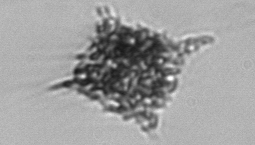
Label: Dictyocha